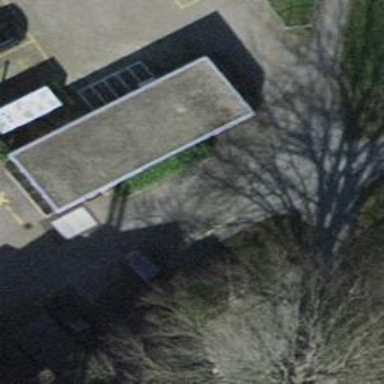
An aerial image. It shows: Hospital building.